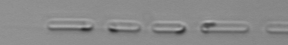
Label: Skeletonema